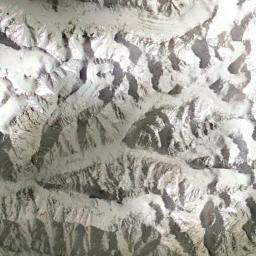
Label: snowberg